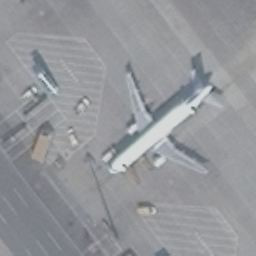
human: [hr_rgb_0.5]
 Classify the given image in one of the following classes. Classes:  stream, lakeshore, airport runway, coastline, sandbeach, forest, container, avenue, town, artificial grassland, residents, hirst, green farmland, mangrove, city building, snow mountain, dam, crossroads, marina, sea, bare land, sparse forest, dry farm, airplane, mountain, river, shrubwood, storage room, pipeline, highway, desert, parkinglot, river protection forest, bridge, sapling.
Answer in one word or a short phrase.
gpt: airplane